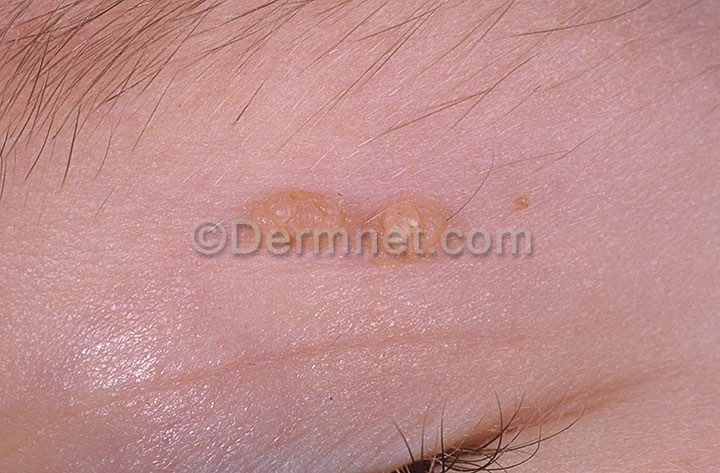
Disease: Warts Molluscum and other Viral Infections